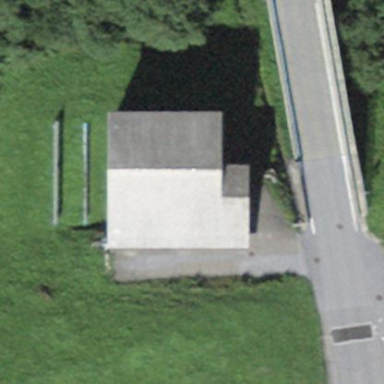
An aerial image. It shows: Building dedicated to shooting sports.